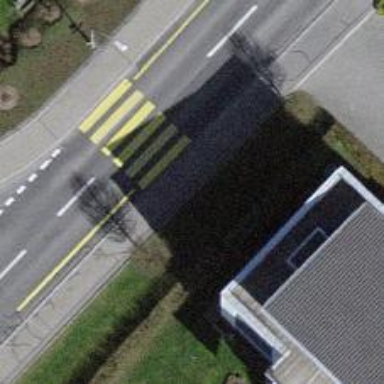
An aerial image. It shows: Sidewalk along the footway.